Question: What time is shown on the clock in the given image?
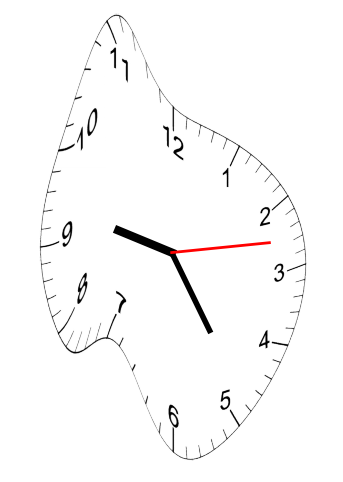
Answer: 09:24:13